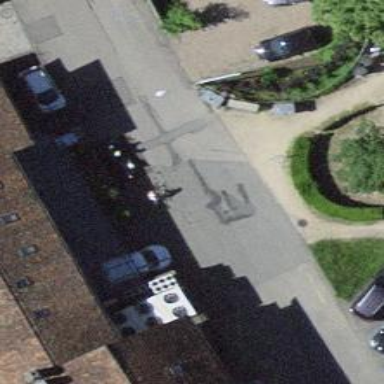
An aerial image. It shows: Footway with fine gravel surface.